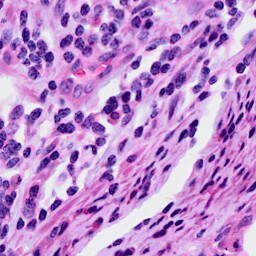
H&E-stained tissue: Cervix